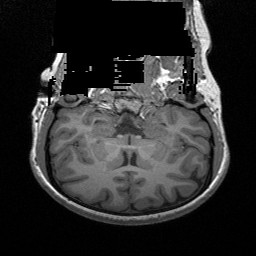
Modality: T1w
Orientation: sagittal